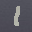
Label: 1